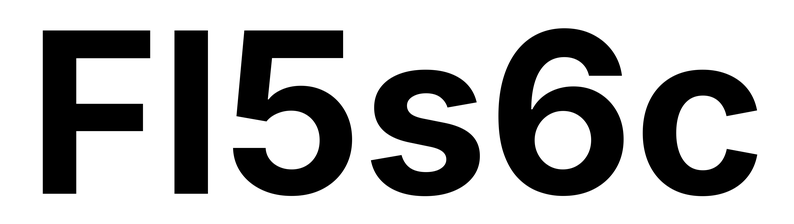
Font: Inter_Bold